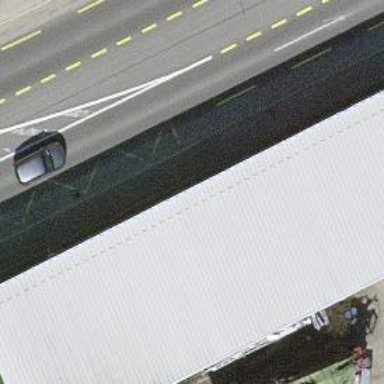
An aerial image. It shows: Platform at road intersection with raised kerb.